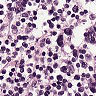
Metastatic tissue present: no